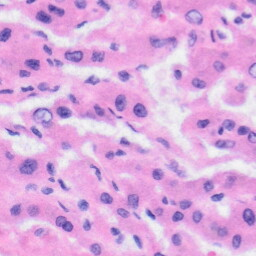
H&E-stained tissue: Liver